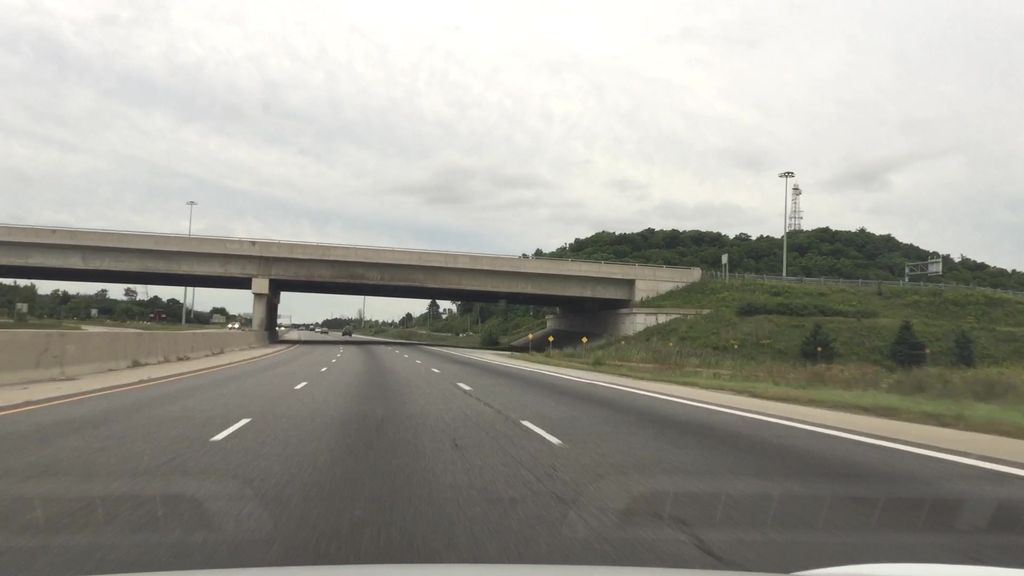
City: kitchener-waterloo